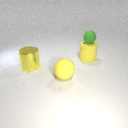
large yellow rubber sphere in front of large yellow rubber cylinder